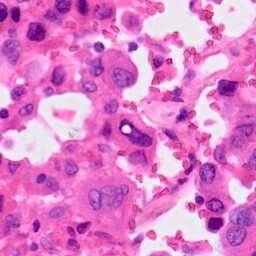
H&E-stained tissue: Lung